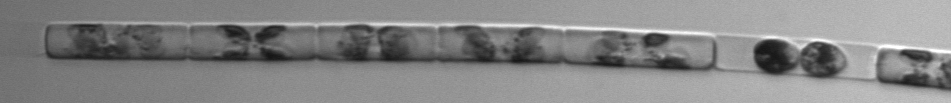
Label: Guinardia_delicatula_TAG_internal_parasite